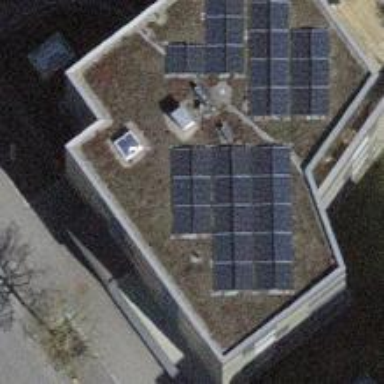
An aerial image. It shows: Solar photovoltaic panel generator.